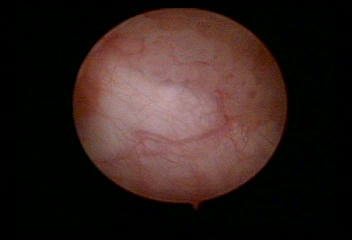
Modality: WLC
Class: Malignant
Subclass: LowGradePapillary
Lesion: L1
Stage: Ta
Morphology: Papillary
Bladder cancer association: Yes
Annotated structures: Tumor